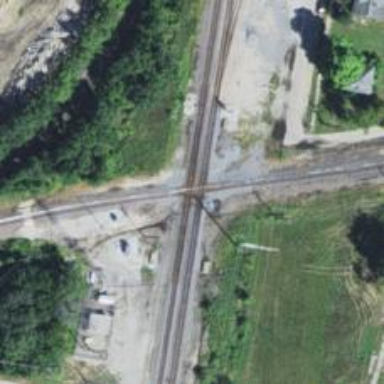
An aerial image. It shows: Railway crossing.